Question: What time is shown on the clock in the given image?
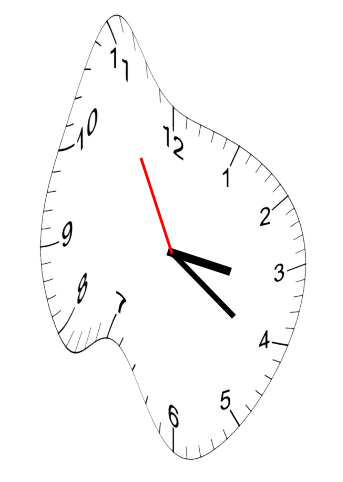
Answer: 03:20:55